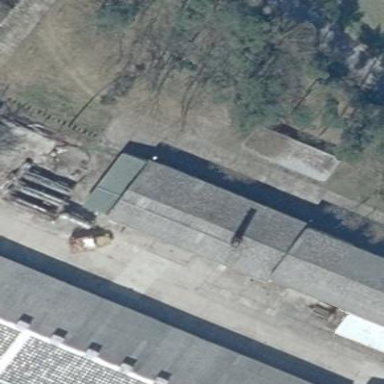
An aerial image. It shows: Farm building.